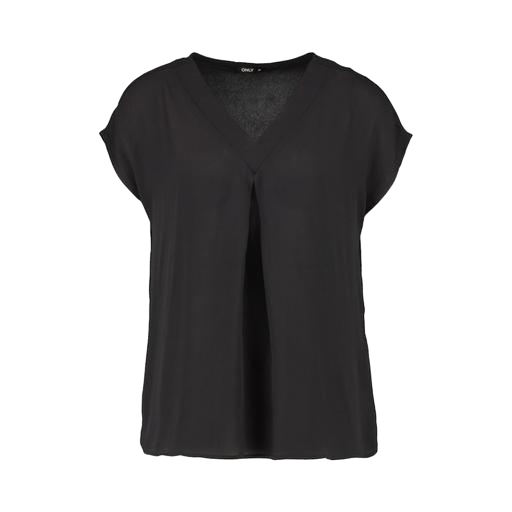
short-sleeve top only macy, black romy pleat-front top, black v-neck top only macy, white background